Question:  I am trying to write my website exceptions to the application event log and I tried different ways and I saw so many postings but still I am not able to do that. Please anyone help me in trying to do this. Here is my code
'''
public class CustomHandleErrorAttribute : ActionFilterAttribute
{
public override void OnActionExecuted(ActionExecutedContext filterContext)
{
{
// Bail if we can't do anything; app will crash.
if (filterContext == null)
return;
// since we're handling this, log to ELMAH(Error logging modules and handler)
var ex = filterContext.Exception ?? new Exception("No further information exists.");
WriteToEventLog(ex);
filterContext.ExceptionHandled = true;
var data = new ErrorPresentation
{
ErrorMessage = HttpUtility.HtmlEncode(ex.Message),
TheException = ex,
ShowMessage = filterContext.Exception != null,
ShowLink = false
};
filterContext.Result = new ViewResult
{
ViewName = "~/Views/Home/ErrorPage.aspx"
};
}
}
public void WriteToEventLog(Exception exception)
{
// todo : now I need to write this exception to Event log
String cs = "FailureAudit";
var thisMachineName = "abc";
var logName = "Application";
EventLog eventLog = new EventLog(logName, thisMachineName);
if (!EventLog.SourceExists(logName))
{
EventLog.CreateEventSource(logName, logName);
}
eventLog.Source = cs;
eventLog.EnableRaisingEvents = true;
//eventLog.WriteEntry( exception.ToString(), EventLogEntryType.Error);
eventLog.WriteEntry(exception.ToString());
}
}
'''
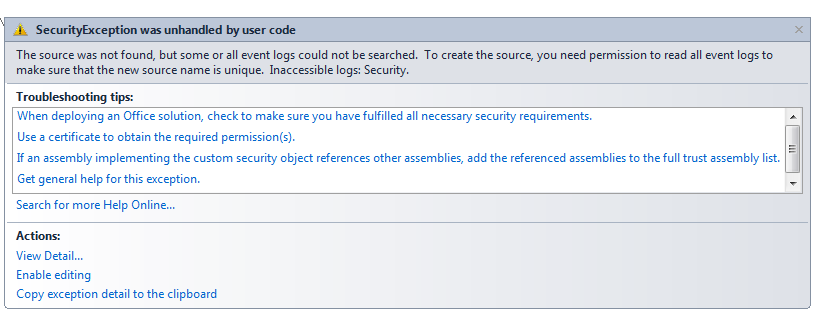
Answer: I ran the below cmd (with administrative rights) on my machine and I can write to application eventlog now
'''
eventcreate /ID 1 /L APPLICATION /T INFORMATION /SO MYSOURCE /D "MY-SOURCE"
'''
Thanks for the suggestions and comments.